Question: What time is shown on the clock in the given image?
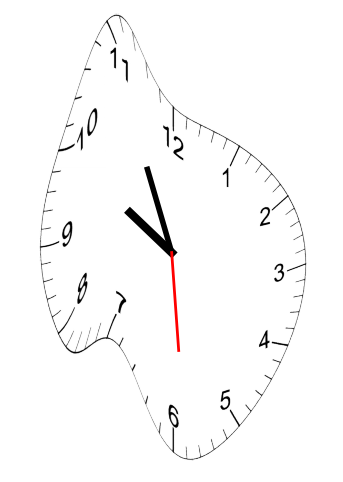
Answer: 09:55:29